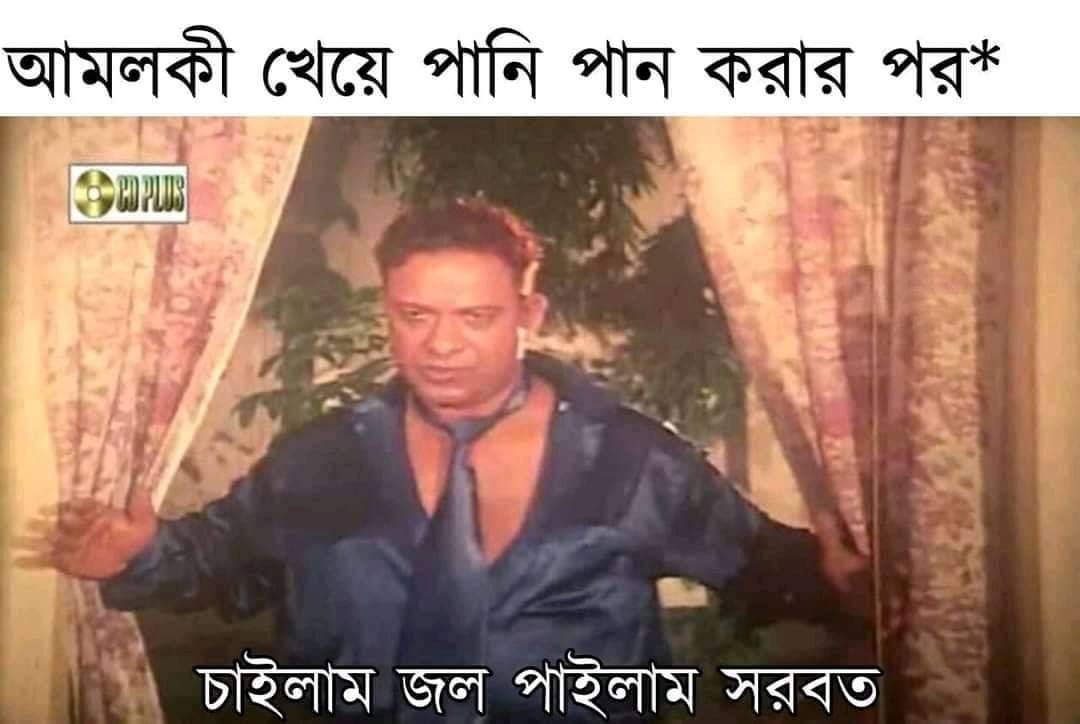
Text: আমলকী খেয়ে পানি পান করার পর চাইলাম জল পাইলাম সরবত
Label: Non Hate